Field crop: tomato
Growth stage: 2
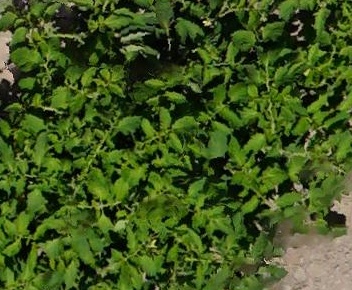
Species: tomato